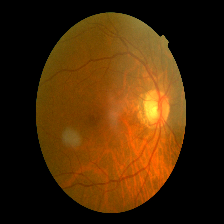
Diabetic retinopathy grade: Mild